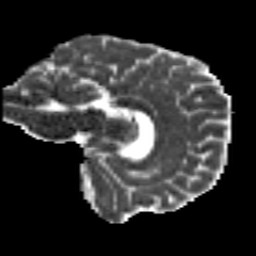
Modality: MD
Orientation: sagittal
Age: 29
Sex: male
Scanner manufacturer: siemens
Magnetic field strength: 3 T
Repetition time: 8.8 s
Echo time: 0.085 s